Question: Autocomplete property of Tagit Jquery plugin was written as follwing :
'''
autocomplete: {
source: function( request, response ) {
$.ajax({
url: baseURL,
dataType: "json",
data: {
query:request.term
},
success: function( data ) {
response( $.map( data, function( item ) {
return {
label: item.label + "<br />" +item.description,
value: item.label
}
}));
}
});
}
'''
All work fine except returning to line as you see that '<br>' is embedded between 'Label' and 'description' of item.
The problem that Tag-it interprets '<br>' such as plain text .

i read <URL> :
> If you're using a custom jQuery UI build, it must contain the Core,
Widget, Position, and Autocomplete components. The Effects Core with
"Blind" and "Highlight" Effect components are optional, but used if
available.
And i don't knwon how to set custom HTML
Known that if it is autocomplete plugin , we can use :
'''
$('ul').autocomplete({...}).data("autocomplete")._renderItem = function (ul, item) {
return $("<li></li>")
.data("item.autocomplete", item)
.append("<a>" + item.label +"<br>"+item.description+ "</a>")
.appendTo(ul);
};
'''
However, when i applay '.data("autocomplete")._renderItem' at tag-it plugin , i get error .
'''
$('ul').tagit({autocomplete:{/*....*/}}).data("autocomplete")._renderItem=fn /*...*/
'''
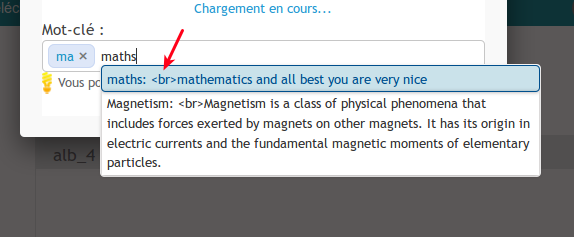
Answer: This works for me
'''
$('ul').find("input").data("uiAutocomplete")._renderItem = function (ul, item) { };
'''